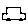
Label: car